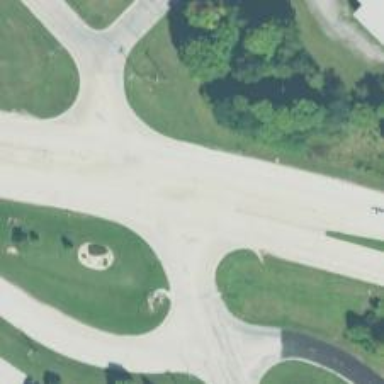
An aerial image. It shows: Asphalt road with primary link designation.